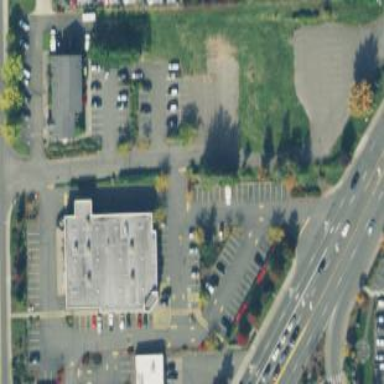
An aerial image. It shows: Retail area.